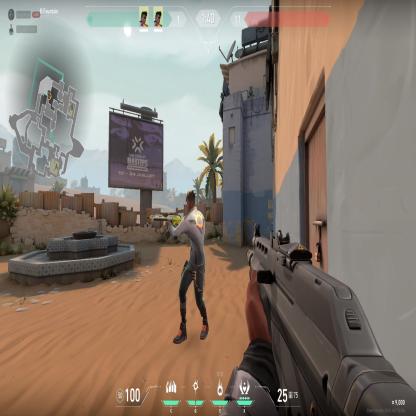
Label: teammate